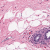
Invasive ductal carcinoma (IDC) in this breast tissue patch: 0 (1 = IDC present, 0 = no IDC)